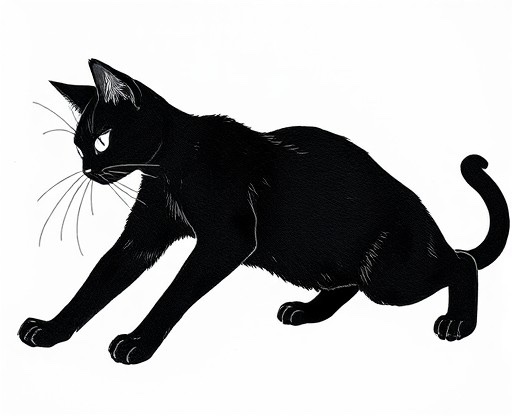
Category: Halloween